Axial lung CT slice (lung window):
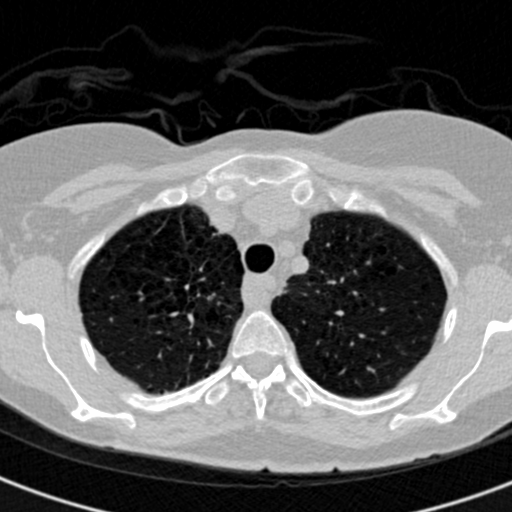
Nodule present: no